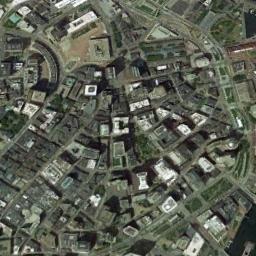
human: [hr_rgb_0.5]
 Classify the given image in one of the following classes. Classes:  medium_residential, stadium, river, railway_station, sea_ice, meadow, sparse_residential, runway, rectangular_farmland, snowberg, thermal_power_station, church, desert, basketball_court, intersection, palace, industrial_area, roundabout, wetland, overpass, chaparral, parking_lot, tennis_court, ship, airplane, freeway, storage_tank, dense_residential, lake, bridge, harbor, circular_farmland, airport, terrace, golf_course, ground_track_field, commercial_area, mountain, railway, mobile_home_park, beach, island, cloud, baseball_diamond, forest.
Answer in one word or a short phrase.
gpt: commercial_area